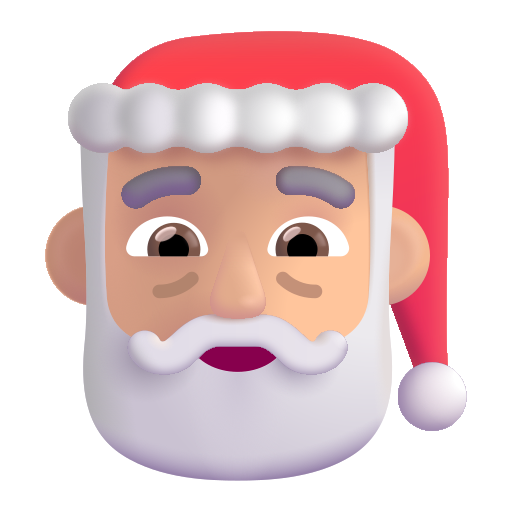
santa claus color  light